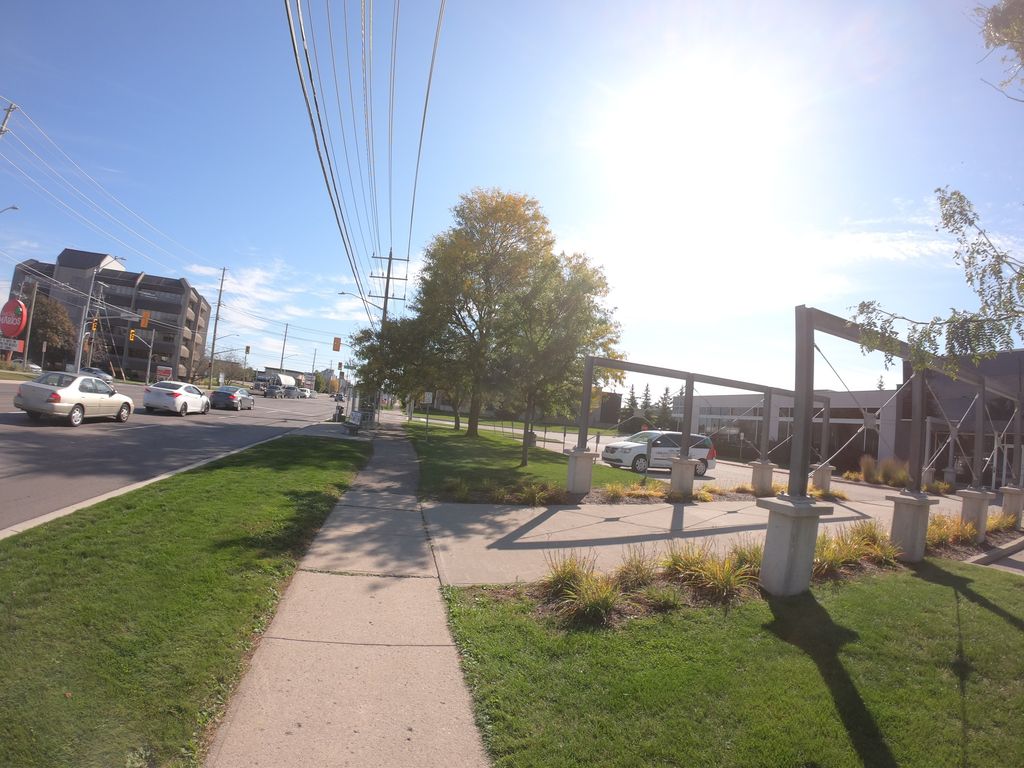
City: kitchener-waterloo